Field crop: maize
Growth stage: 2
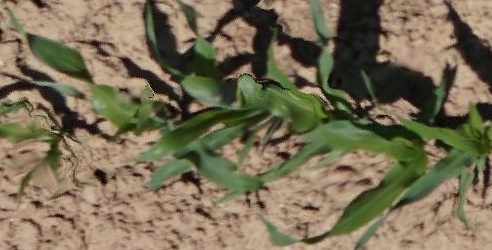
Species: maize